Question: I am having a problem deleting some entities due to a foreign key relationship. I understand the following error message and have been doing everything I can think of to delete the entities without incurring this error:
> The DELETE statement conflicted with the REFERENCE constraint
"FK_QuizUserAnswer_QuizWithQuestion". The conflict occurred in
database "SomeDatabase", table "dbo.QuizUserAnswer", column
'idQuizQuestion'. The statement has been terminated.
Here is an image of the two tables in question:

I am trying to delete entities. I have made the idQuizQuestion column . So, the foreign key is nullable on the QuizUserAnswer side.
In the mapping files, I have specified that the relationship is :
'''
HasMany(t => t.QuizUserAnswers)
.WithOptional(t => t.QuizWithQuestion)
.HasForeignKey(t => t.idQuizQuestion);
HasOptional(t => t.QuizWithQuestion)
.WithMany(t => t.QuizUserAnswers)
.HasForeignKey(d => d.idQuizQuestion);
'''
I have tried many, many snippets of code, so I will post the current state of the code in the hope that my intention is clear:
'''
public void RemoveQuestionsFromQuiz(IEnumerable<int> deletedQuestions, int quizId)
{
var quiz = // code which retrieves quiz
foreach (var deletedQuestion in deletedQuestions)
{
var quizWithQuestion = quiz.QuizWithQuestions.FirstOrDefault(q => q.Id == deletedQuestion);
if (!ReferenceEquals(null, quizWithQuestion))
{
db.Entry(quizWithQuestion).State = EntityState.Deleted;
}
}
db.SaveChanges();
}
'''
Another attempt looks like this:
'''
public void RemoveQuestionsFromQuiz(IEnumerable<int> deletedQuestions, int quizId)
{
var quiz = // code which retrieves quiz
foreach (var deletedQuestion in deletedQuestions)
{
var quizWithQuestion = quiz.QuizWithQuestions.FirstOrDefault(q => q.Id == deletedQuestion);
if (!ReferenceEquals(null, quizWithQuestion))
{
foreach (var quizUserAnswer in quizWithQuestion.QuizUserAnswers)
{
quizUserAnswer.idQuizQuestion = null; // nullable
quizWithQuestion.QuizUserAnswers.Remove(quizUserAnswer);
db.Entry(quizUserAnswer).State = EntityState.Modified;
}
quiz.QuizWithQuestions.Remove(quizWithQuestion);
db.Entry(quizWithQuestion).State = EntityState.Deleted;
}
}
_db.SaveChanges();
}
'''
How can I delete these darn entities (I'm so close to writing a stored procedure)?
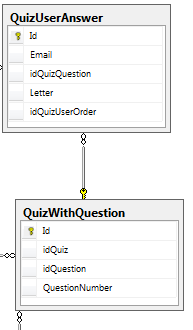
Answer: Since you already have the question ids to delete, something like this should work:
'''
// assuming db is your DbContext
var questions = db.QuizWithQuestions
.Where(q => deletedQuestions.Contains(q.Id))
.Include(q => q.QuizUserAnswers);
// assuming this is your DbSet
db.QuizWithQuestions.RemoveRange(questions);
db.SaveChanges();
'''
If the 'QuizUserAnswer' entities are loaded into the context (which is what include should do), Entity Framework should handle setting the foreign keys to null.